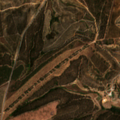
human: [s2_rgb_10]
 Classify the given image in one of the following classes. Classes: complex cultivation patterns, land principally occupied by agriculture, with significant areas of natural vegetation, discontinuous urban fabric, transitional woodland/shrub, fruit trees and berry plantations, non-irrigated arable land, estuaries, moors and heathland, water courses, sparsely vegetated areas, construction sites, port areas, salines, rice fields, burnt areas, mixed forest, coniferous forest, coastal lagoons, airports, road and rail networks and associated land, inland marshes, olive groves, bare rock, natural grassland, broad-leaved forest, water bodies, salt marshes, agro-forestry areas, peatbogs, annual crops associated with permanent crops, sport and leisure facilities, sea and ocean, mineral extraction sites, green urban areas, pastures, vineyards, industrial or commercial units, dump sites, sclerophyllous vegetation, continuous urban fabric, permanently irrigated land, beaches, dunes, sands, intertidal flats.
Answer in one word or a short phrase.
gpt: olive groves, broad-leaved forest, transitional woodland/shrub